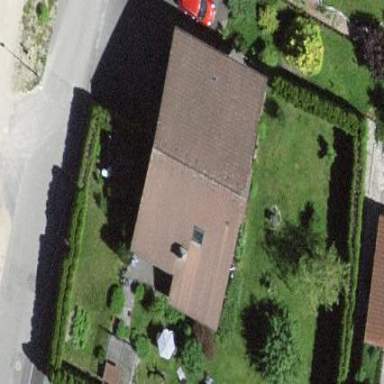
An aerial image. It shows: Simple house.